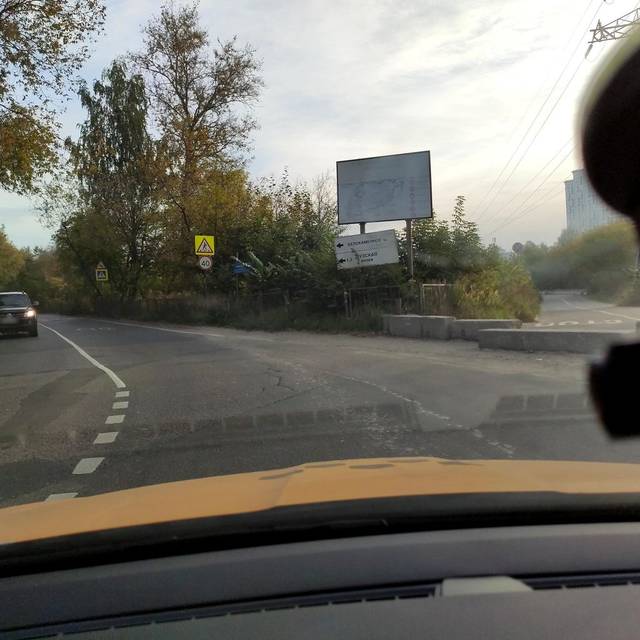
Region: Russia
Coordinates: 55.818, 37.692